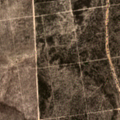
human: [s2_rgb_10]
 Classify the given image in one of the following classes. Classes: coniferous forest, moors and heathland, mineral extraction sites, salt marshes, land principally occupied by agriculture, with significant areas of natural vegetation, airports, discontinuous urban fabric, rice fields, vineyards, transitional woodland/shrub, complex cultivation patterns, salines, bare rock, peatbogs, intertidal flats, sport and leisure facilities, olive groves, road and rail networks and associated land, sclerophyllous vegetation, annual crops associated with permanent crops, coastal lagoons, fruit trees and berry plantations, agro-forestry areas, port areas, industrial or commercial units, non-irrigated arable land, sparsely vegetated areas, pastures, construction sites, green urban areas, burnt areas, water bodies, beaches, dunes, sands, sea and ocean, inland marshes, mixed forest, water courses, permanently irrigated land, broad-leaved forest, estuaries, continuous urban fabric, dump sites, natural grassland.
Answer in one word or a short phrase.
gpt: continuous urban fabric